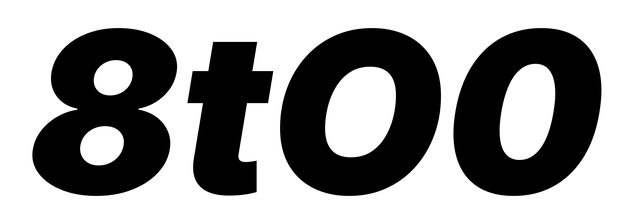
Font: Inter-Italic_Black_Italic